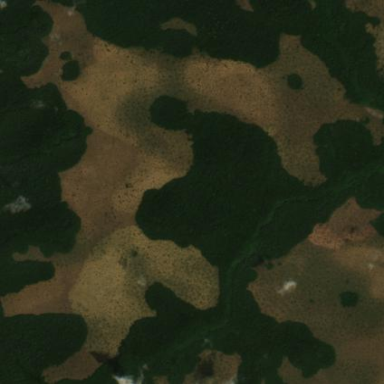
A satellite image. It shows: Savanna grassland.